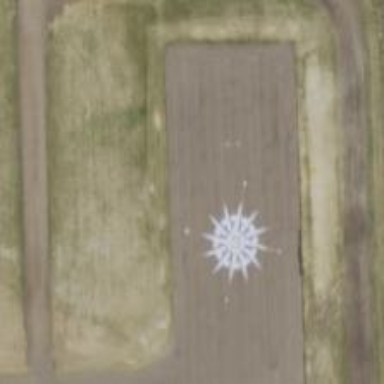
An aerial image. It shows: Compass rose at the airport.